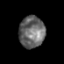
Tissue: prostate
Cell type: T cells
Senescence score: 0.319
Nuclear area (px): 794
Mean DAPI intensity: 105.309